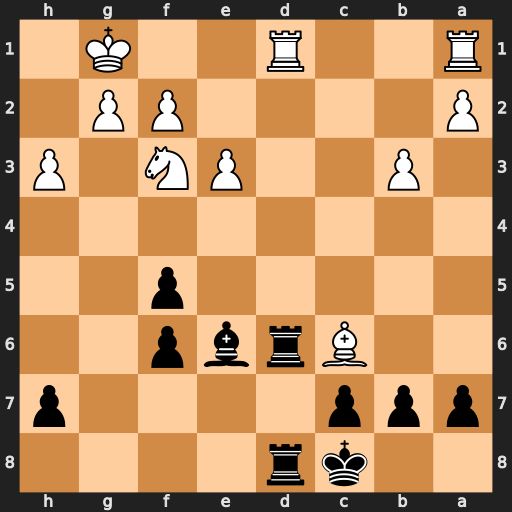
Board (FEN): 2kr4/ppp4p/2Brbp2/5p2/8/1P2PN1P/P4PP1/R2R2K1
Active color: b
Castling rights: -
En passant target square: -
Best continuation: Rxd1+ Rxd1 Rxd1+